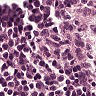
Metastatic tissue present: no